Field crop: maize
Growth stage: 2
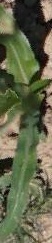
Species: maize